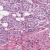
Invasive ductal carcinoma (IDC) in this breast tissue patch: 1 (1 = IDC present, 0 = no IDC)